Interaction volume radius: 10 \u00c5
Interaction volume height: 15 \u00c5
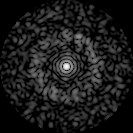
Disorder parameter: 0.8386